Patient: sex M, age 72
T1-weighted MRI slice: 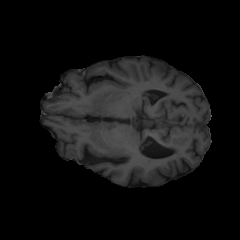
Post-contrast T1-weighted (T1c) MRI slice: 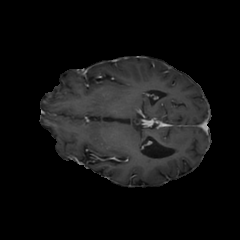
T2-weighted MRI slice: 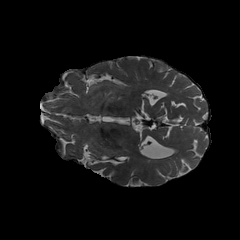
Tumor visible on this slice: yes
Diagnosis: Glioblastoma, IDH-wildtype
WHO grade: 4